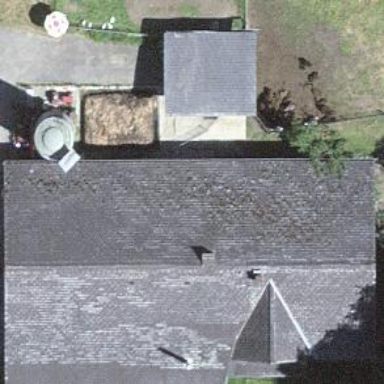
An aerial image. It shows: Farm building.